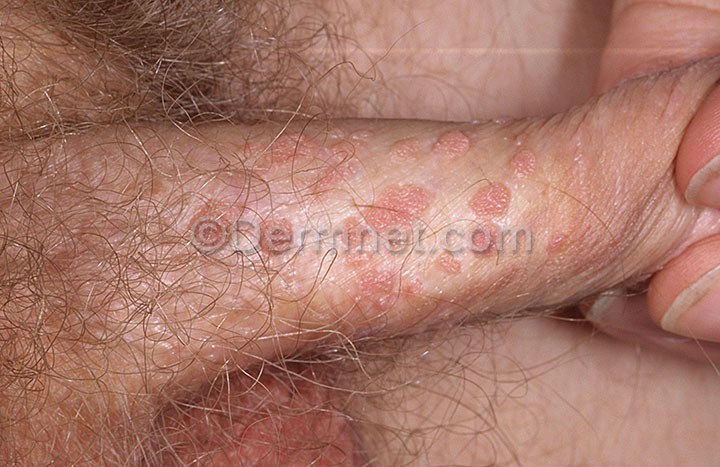
Disease: Herpes HPV and other STDs Photos